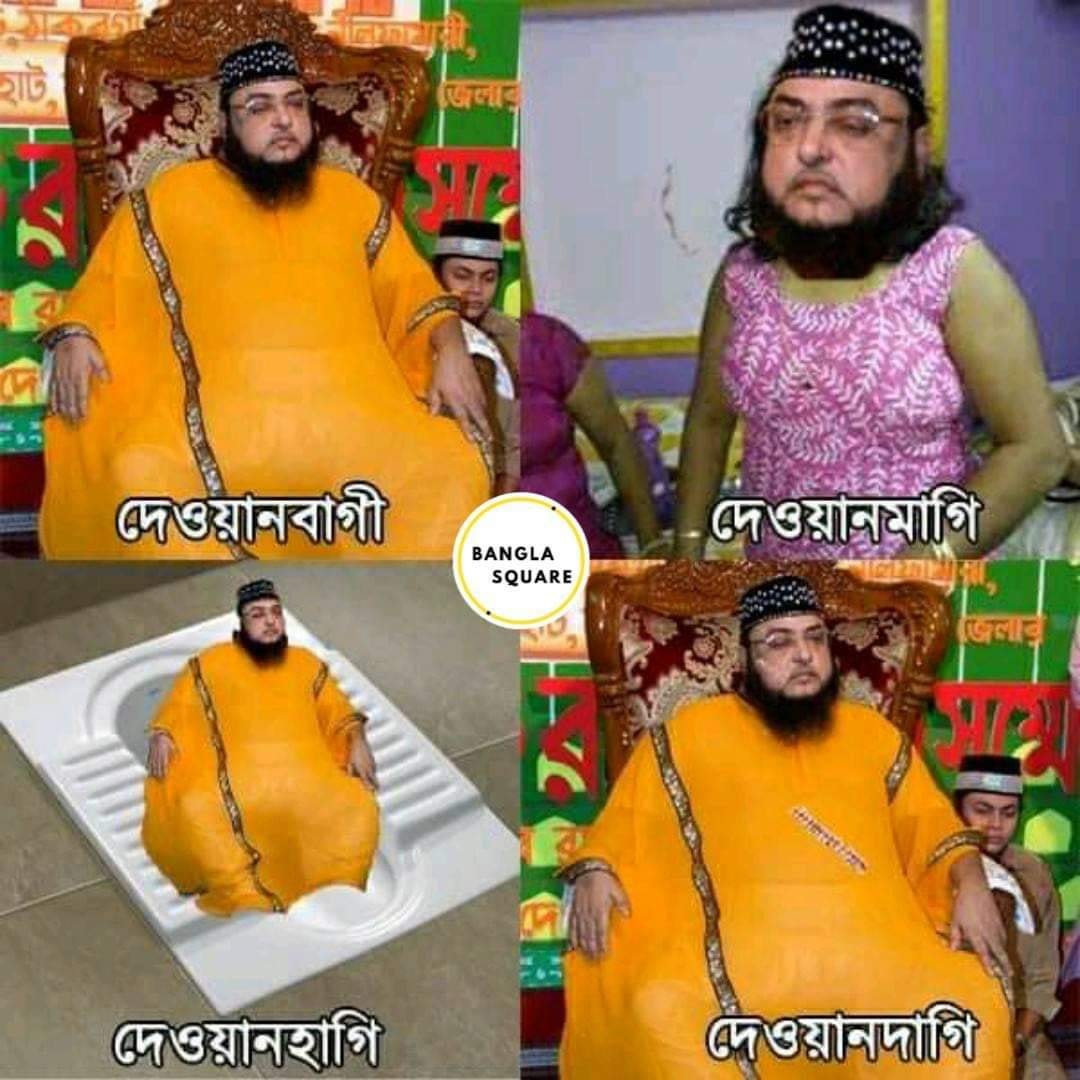
Text: দেওয়ানবাগী    দেওয়ানমাগি    দেওয়ানহাগি    দেওয়ানদাগি
Label: Hate
Hate category: Personal Offence
Targeted group: Individual